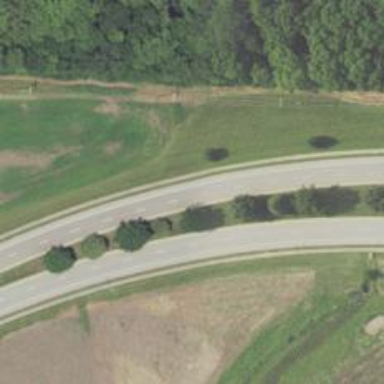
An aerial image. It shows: Asphalt road that is classified as tertiary link.